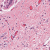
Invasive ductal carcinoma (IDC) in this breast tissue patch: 1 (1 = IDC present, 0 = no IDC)